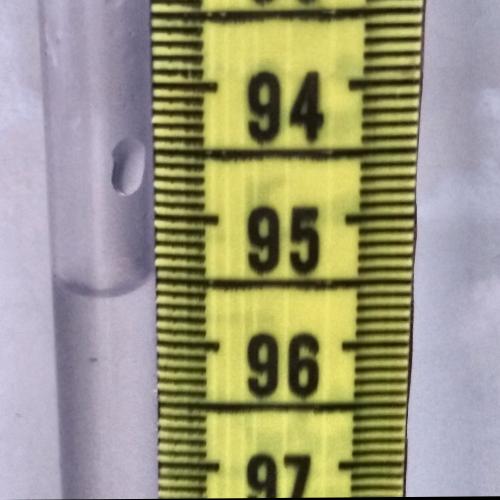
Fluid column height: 95.6 cm